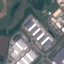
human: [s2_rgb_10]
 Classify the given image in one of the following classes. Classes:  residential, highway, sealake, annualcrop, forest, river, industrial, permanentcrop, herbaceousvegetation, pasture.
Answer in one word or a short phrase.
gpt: Industrial